Interaction volume radius: 5 \u00c5
Interaction volume height: 50 \u00c5
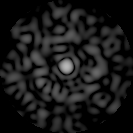
Disorder parameter: 0.8227